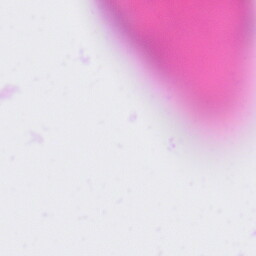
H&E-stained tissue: Tonsil